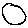
Label: circle